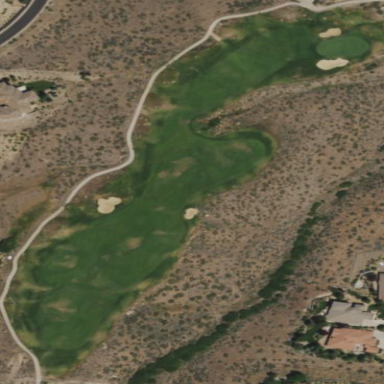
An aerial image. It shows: Rough grassy area used for golf.